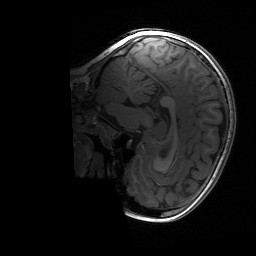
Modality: T1w
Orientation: sagittal
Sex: female
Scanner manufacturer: siemens
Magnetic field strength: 3 T
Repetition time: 1.9 s
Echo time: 0.00243 s